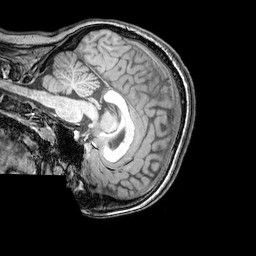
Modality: T1w
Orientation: sagittal
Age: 23
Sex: female
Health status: healthy
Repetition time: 0.081 s
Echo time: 0.037 s